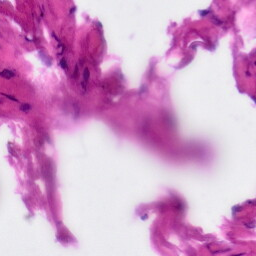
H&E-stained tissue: Tonsil